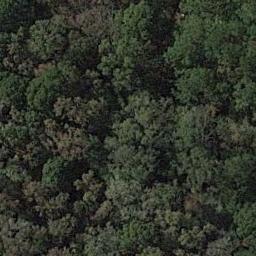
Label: forest